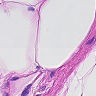
Metastatic tissue present: no